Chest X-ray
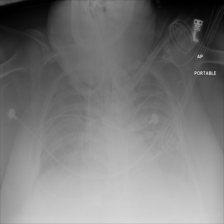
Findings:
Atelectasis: negative
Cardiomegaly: negative
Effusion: positive
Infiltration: negative
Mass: negative
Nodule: negative
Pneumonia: negative
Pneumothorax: negative
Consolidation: negative
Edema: negative
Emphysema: negative
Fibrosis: negative
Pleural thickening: negative
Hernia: negative